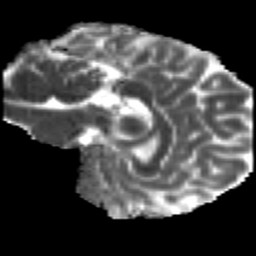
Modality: MD
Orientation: sagittal
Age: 30
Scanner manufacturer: siemens
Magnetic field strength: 3 T
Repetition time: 2.2 s
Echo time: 0.084 s